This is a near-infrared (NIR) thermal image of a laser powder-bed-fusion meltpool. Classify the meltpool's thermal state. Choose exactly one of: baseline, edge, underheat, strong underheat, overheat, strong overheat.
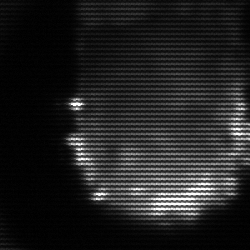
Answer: baseline